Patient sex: M
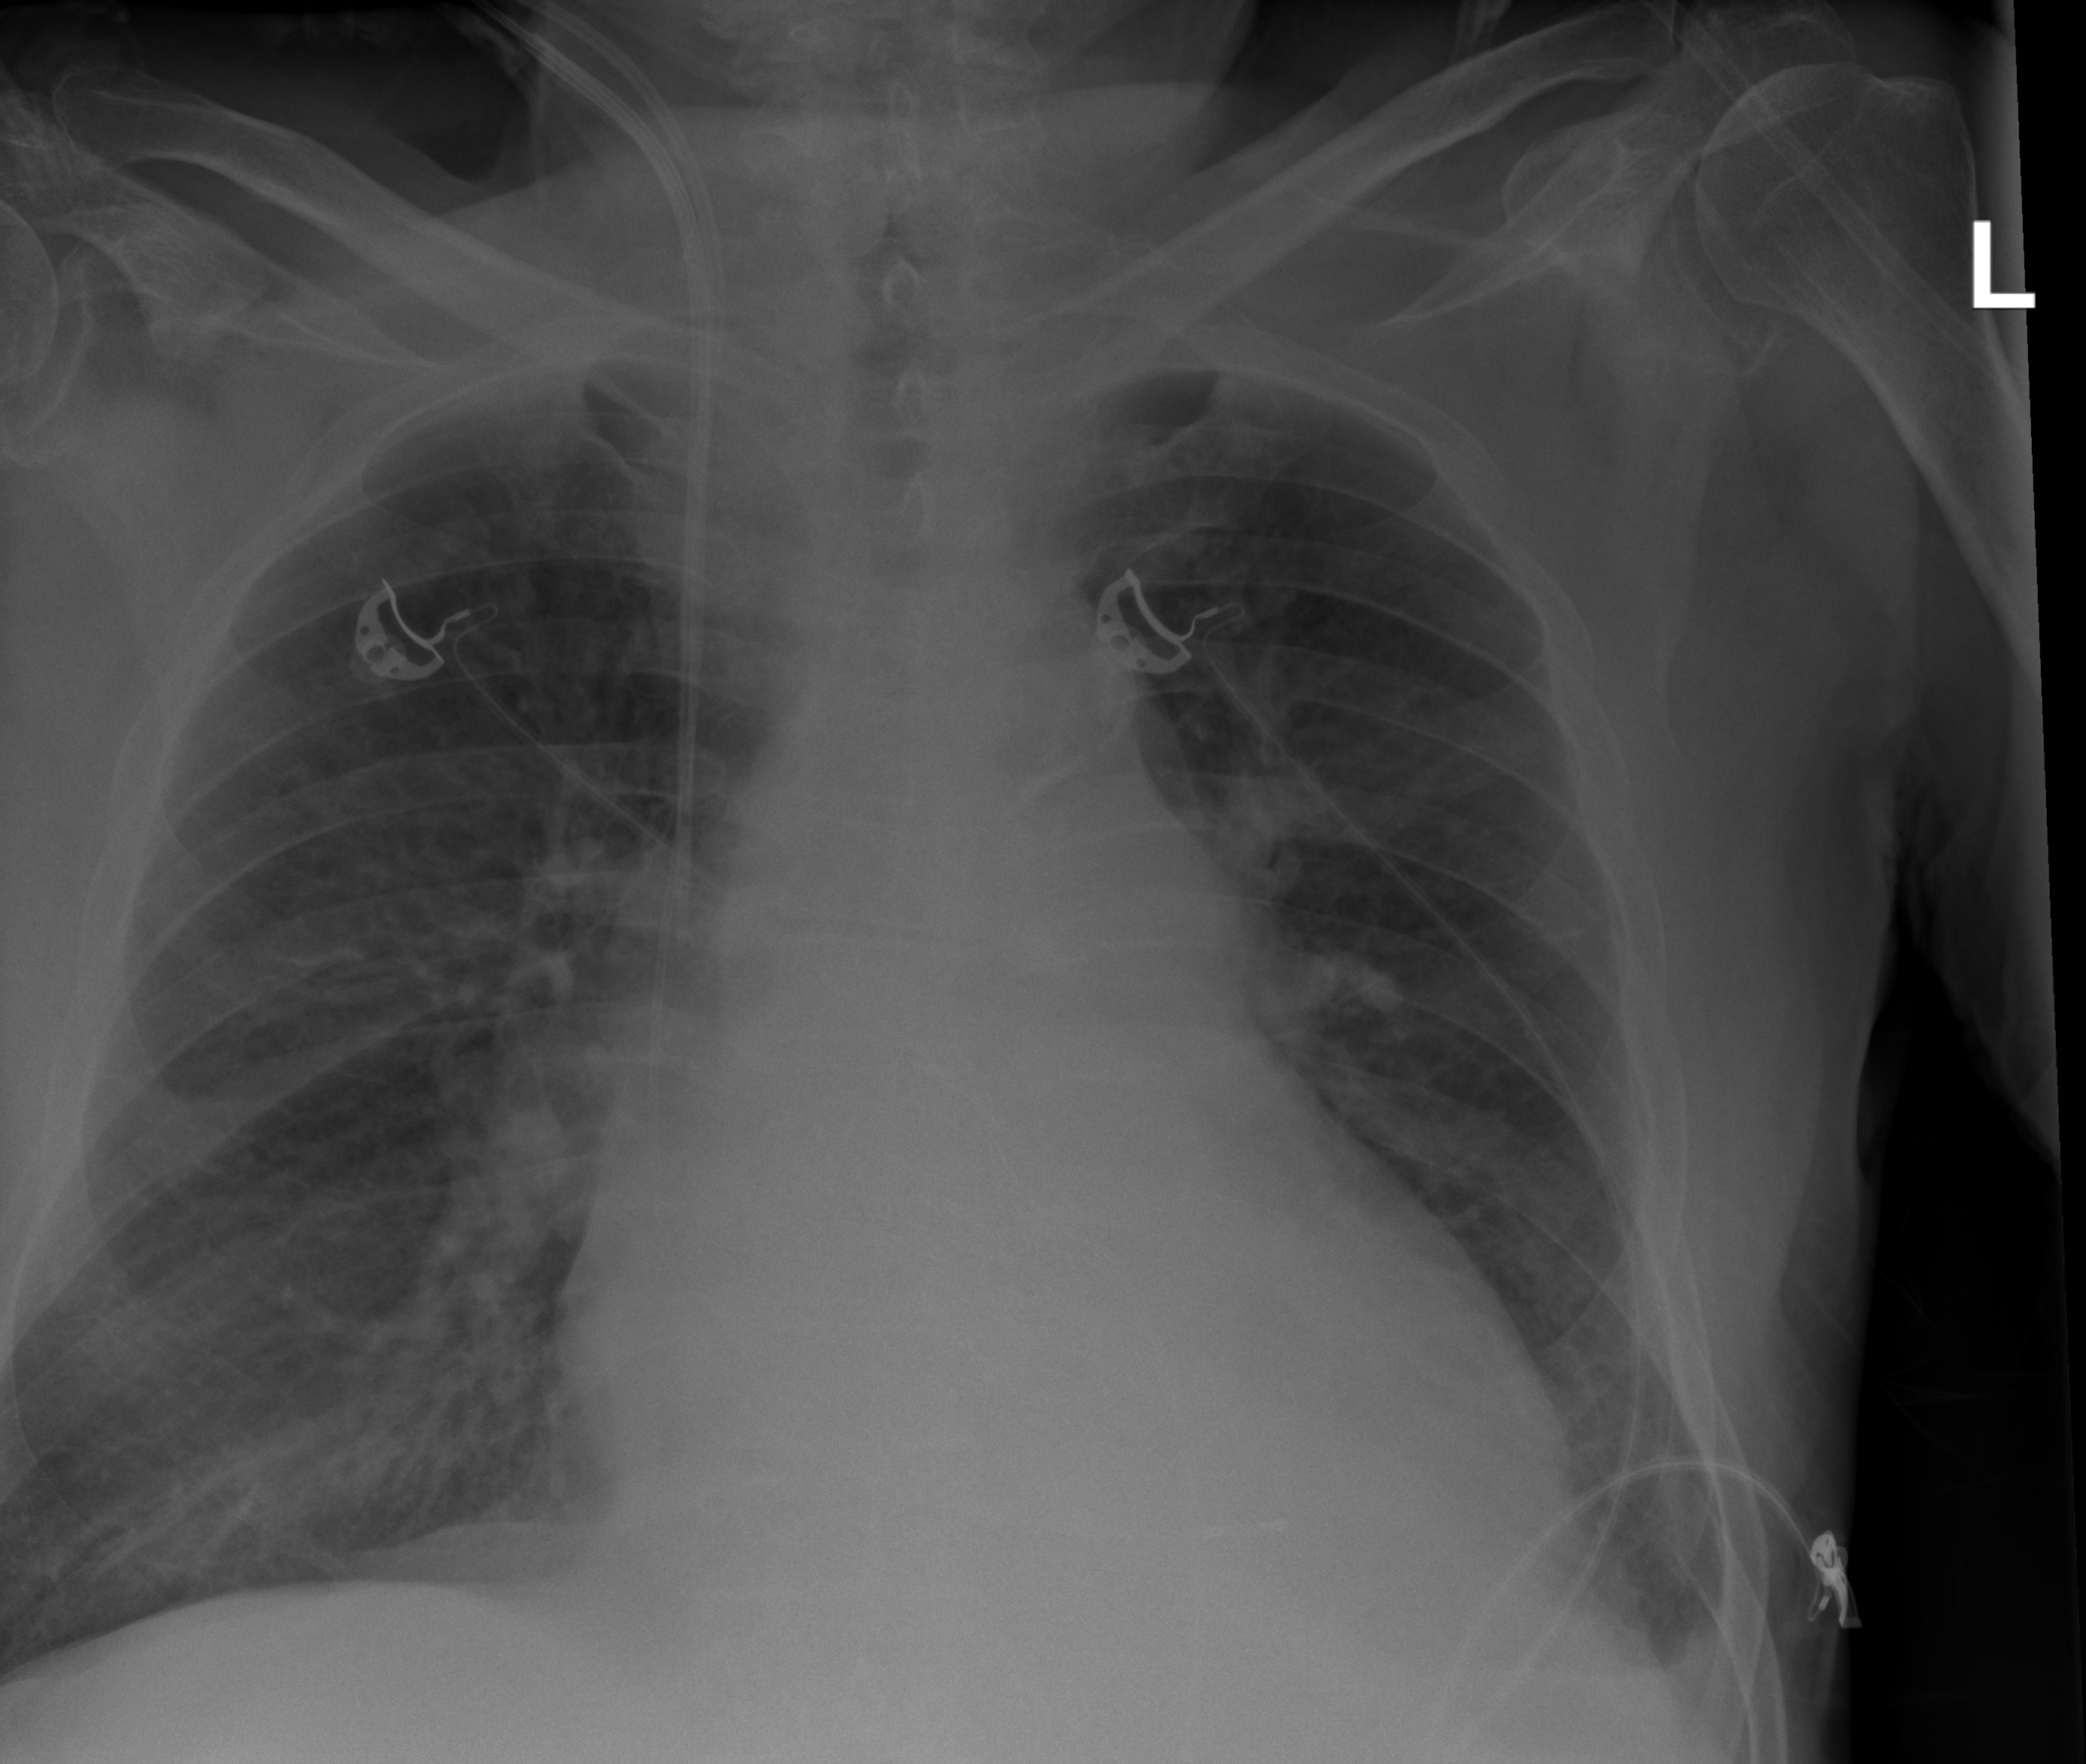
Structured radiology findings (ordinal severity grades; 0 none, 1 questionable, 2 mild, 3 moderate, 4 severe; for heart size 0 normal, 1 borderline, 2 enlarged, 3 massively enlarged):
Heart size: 2
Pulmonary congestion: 0
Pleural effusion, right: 0
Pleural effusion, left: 2
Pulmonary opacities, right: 0
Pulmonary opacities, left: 0
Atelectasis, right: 2
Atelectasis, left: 2